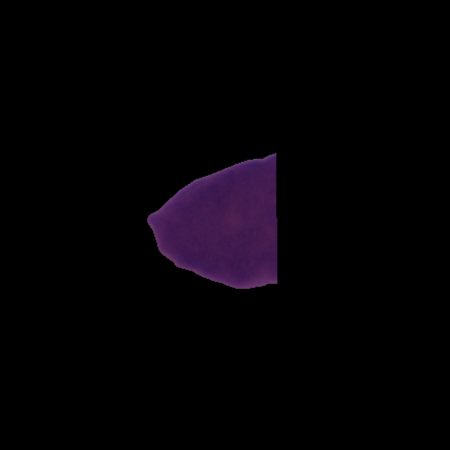
Label: cancer